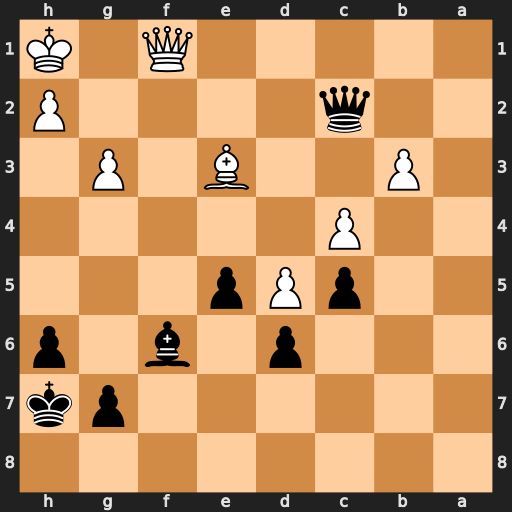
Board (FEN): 8/6pk/3p1b1p/2pPp3/2P5/1P2B1P1/2q4P/5Q1K
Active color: b
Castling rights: -
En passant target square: -
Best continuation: Qe4+ Kg1 Qxe3+